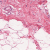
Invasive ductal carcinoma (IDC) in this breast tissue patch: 0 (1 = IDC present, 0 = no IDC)